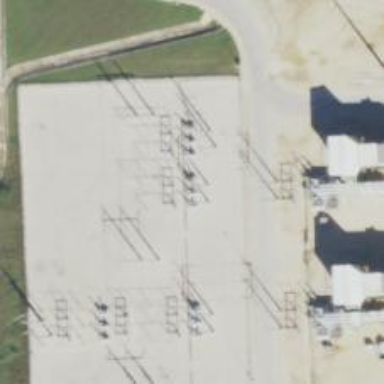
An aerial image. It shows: Switch used for power control.